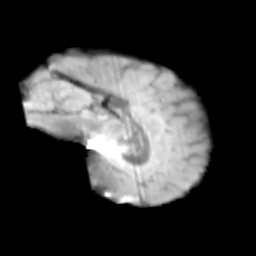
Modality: T2w
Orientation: sagittal
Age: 9
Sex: female
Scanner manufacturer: siemens
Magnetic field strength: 3 T
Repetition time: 3.8 s
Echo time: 0.07 s